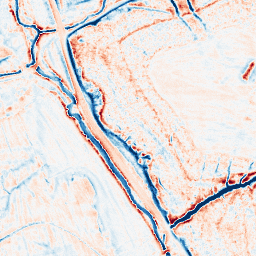
Category: edge_preserving
Decomposition family: anisotropic_diffusion
Decomposition parameters: iterations: 20
kappa: 50
gamma: 0.2
Upsampling method: sinc_hamming
Upsampling parameters: scale: 4
kernel_size: 16
Upsampling scale: 4